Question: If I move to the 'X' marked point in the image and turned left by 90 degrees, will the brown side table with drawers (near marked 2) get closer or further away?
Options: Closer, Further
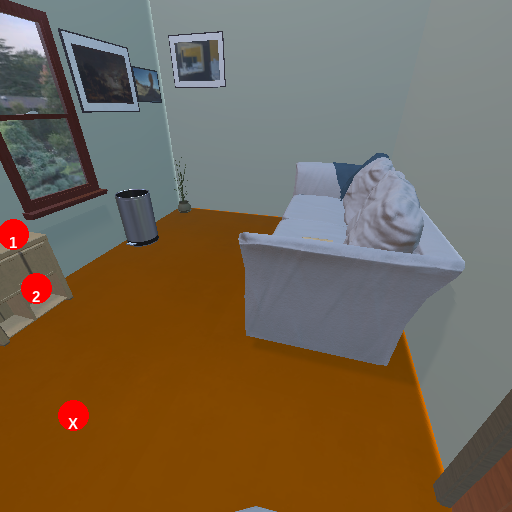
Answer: Closer